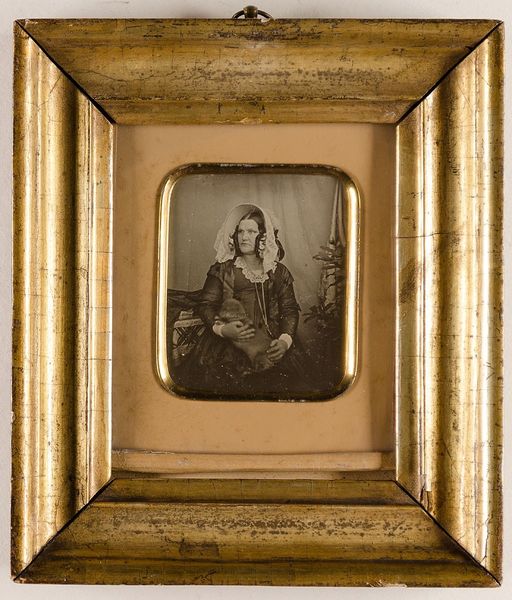
Titel: Frau Major Joh. Agnete Dorothea Reiners, geb. Wittke, die Mutter von C. F. Stelzners zweiter Frau Anna Henriette Reiners
Standort: Hamburg
Institution: Museum für Kunst und Gewerbe Hamburg
Schlagwörter: frau, hund, portrait, figur, person, kopfbedeckung, foto, fotografie, photographie, photo, lichtbild, daguerreotypie, historische, bildwerke, angewandte und bildende kunst, hessische systematik, porträt, persönlichkeit, porträtfotografie, porträtphotographie, hüftbild